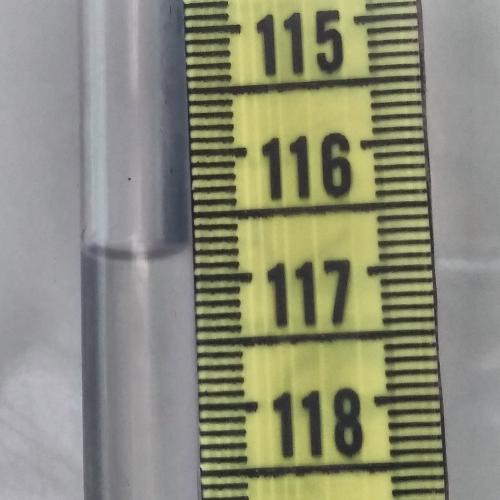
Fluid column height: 116.8 cm